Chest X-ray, AP view. Patient: 58 years old, sex F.
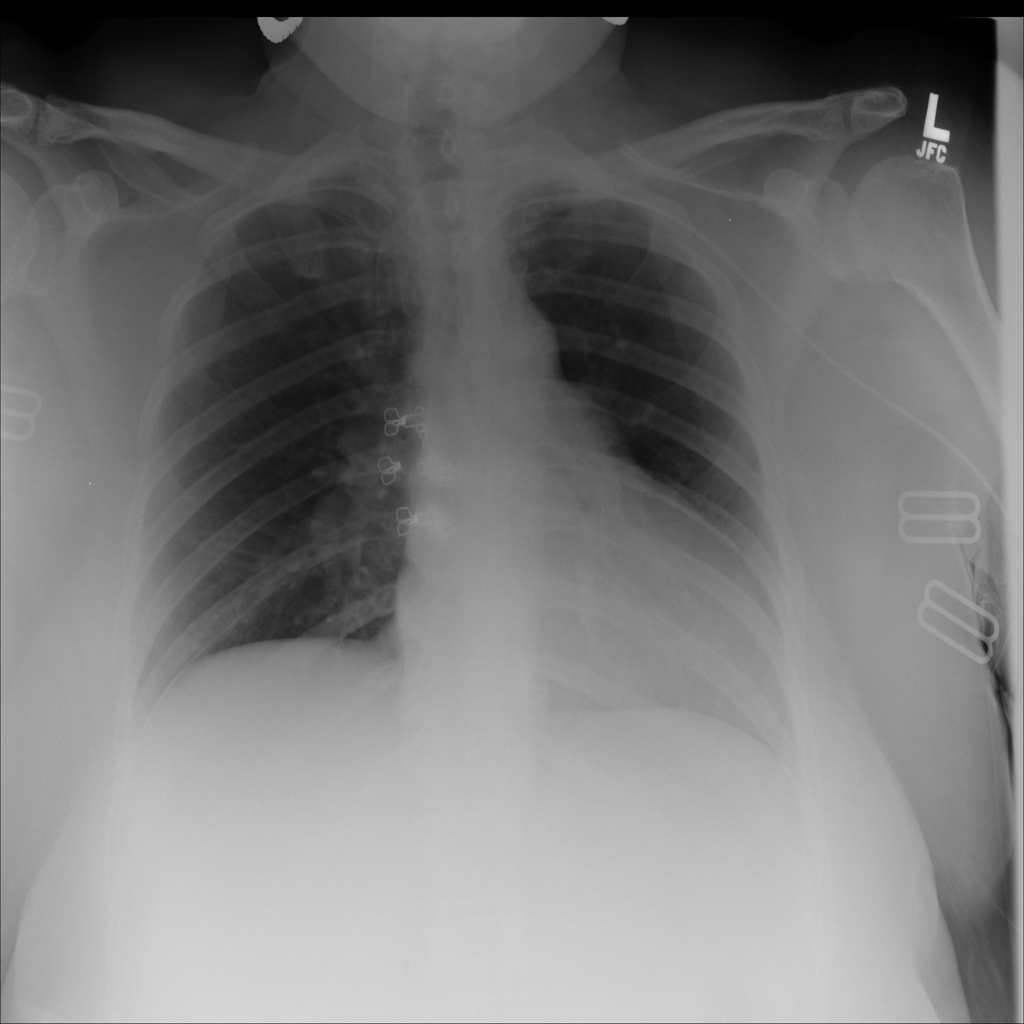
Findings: No Finding